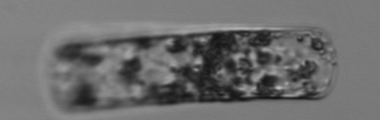
Label: Guinardia_flaccida